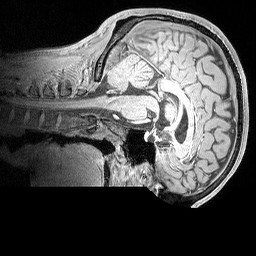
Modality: MP2RAGE
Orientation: sagittal
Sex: male
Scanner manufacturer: siemens
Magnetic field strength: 3 T
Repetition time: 5 s
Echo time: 0.00292 s